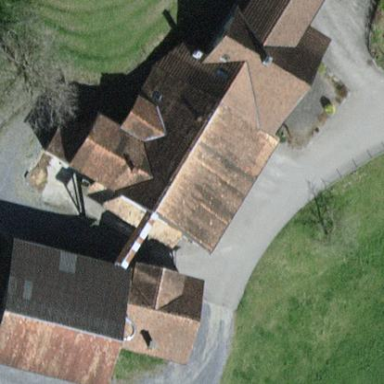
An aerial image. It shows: Farm building.